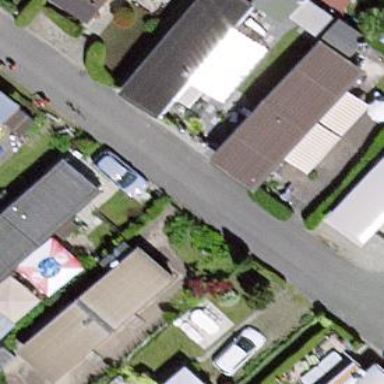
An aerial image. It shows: Static caravan building.